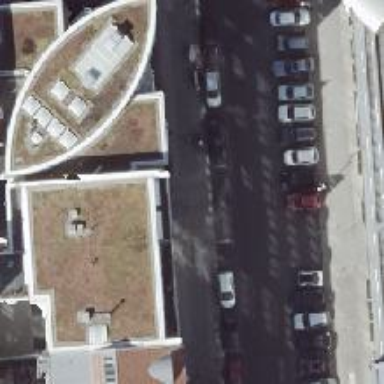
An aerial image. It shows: Parking entrance.